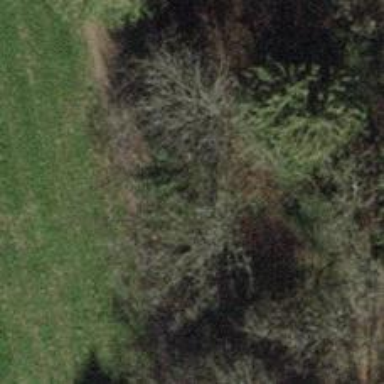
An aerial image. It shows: Hunting stand.